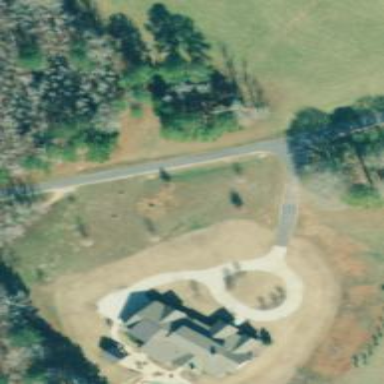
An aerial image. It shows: Driveway.